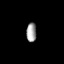
Tissue: prostate
Cell type: T cells
Senescence score: 0.3535
Nuclear area (px): 187
Mean DAPI intensity: 160.257